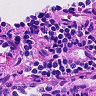
Metastatic tissue present: no